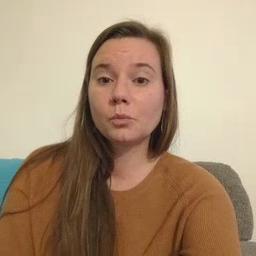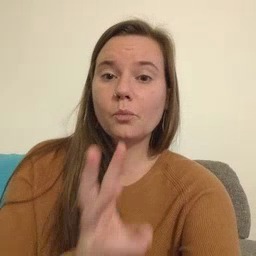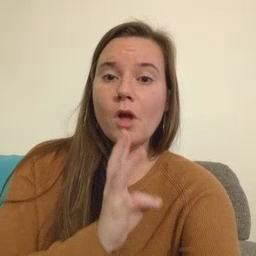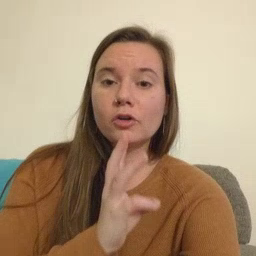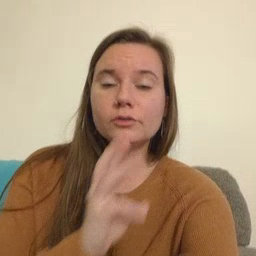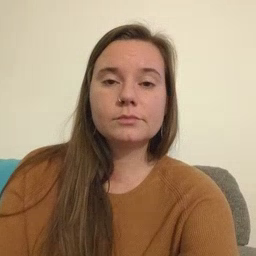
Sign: water